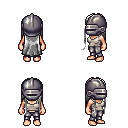
a pixel art fantasy rpg character, female body template, human, light skin, white pirate shirt, metal pants, white extra-long hairstyle, metal helm, four views (front, back, left, right), 2x2 character sprite sheet, small pixel art, hard edges, no anti-aliasing